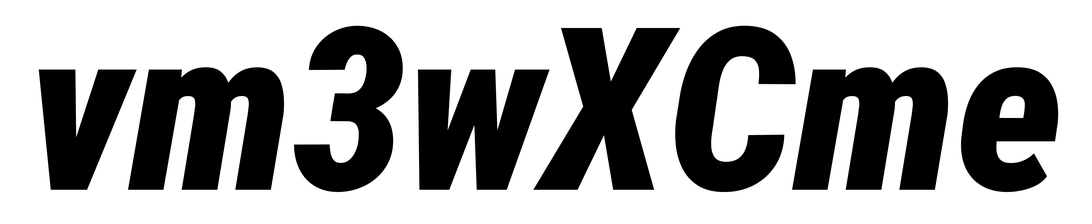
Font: Roboto-Italic_Condensed_Black_Italic